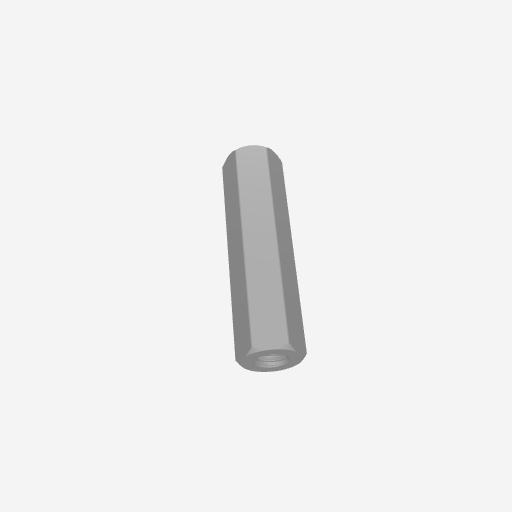
Part: Standoff8RID28